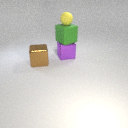
large purple metal cube below large green rubber cube